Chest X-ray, PA view. Patient: 38 years old, sex F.
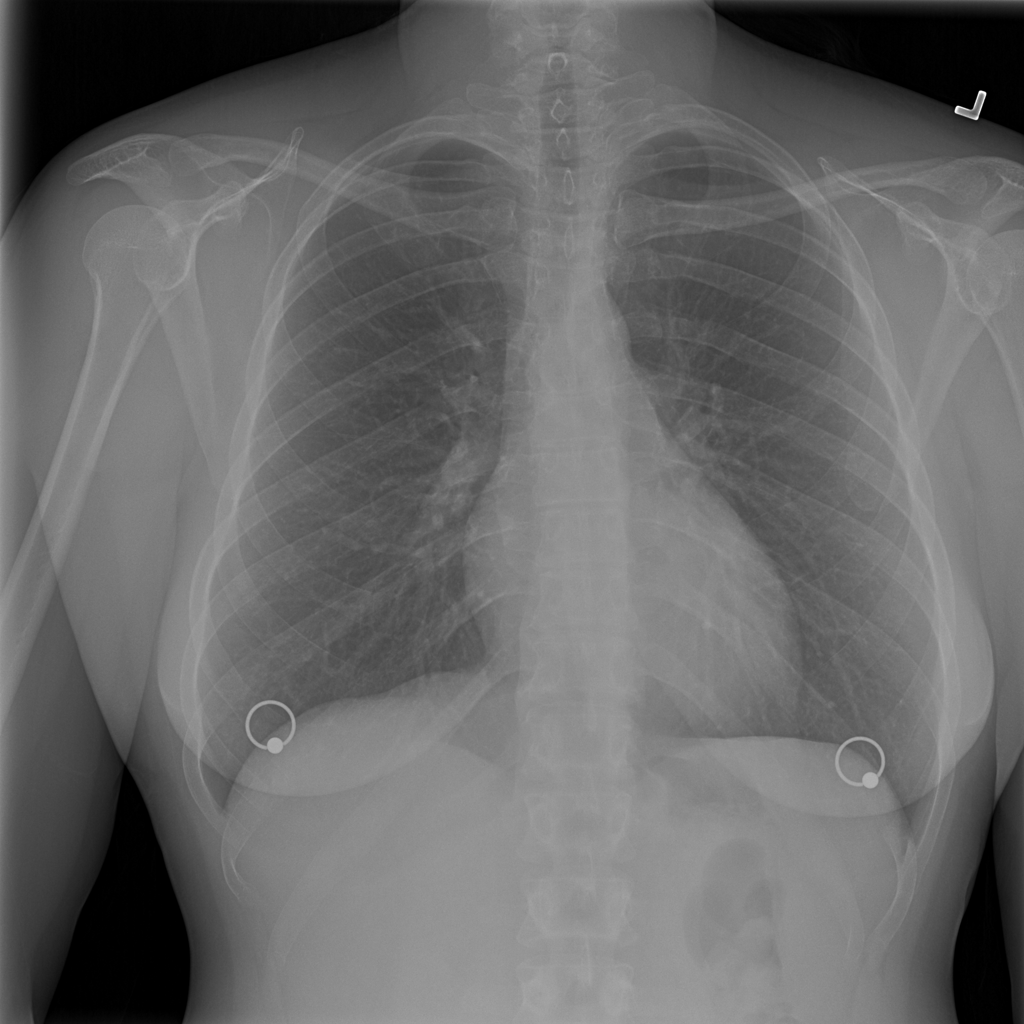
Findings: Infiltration